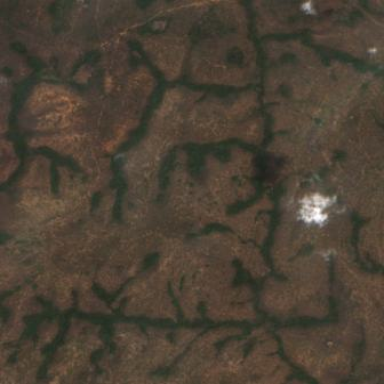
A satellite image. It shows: Forest area.